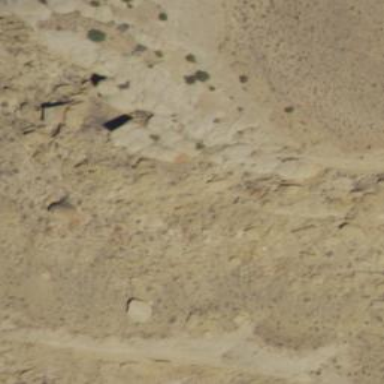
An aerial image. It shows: Natural cliff.